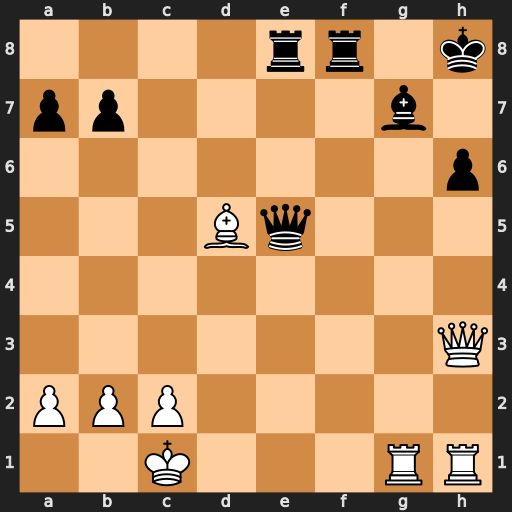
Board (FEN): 4rr1k/pp4b1/7p/3Bq3/8/7Q/PPP5/2K3RR
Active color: w
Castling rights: -
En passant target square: -
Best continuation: Qxh6+ Bxh6+ Rxh6#